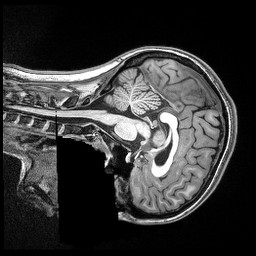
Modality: T1w
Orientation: sagittal
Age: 19
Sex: female